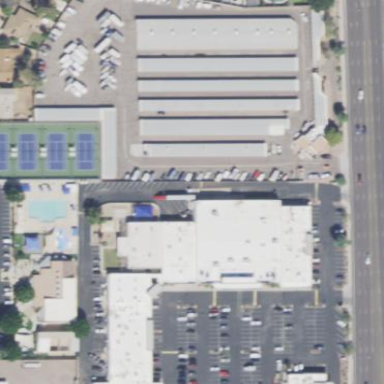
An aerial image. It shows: Storage rental shop belonging to the Public Storage brand.